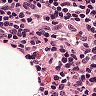
Metastatic tissue present: no